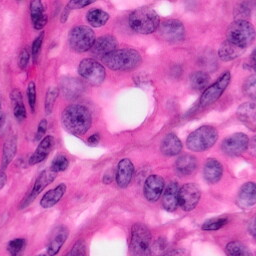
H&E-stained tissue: Pancreatic